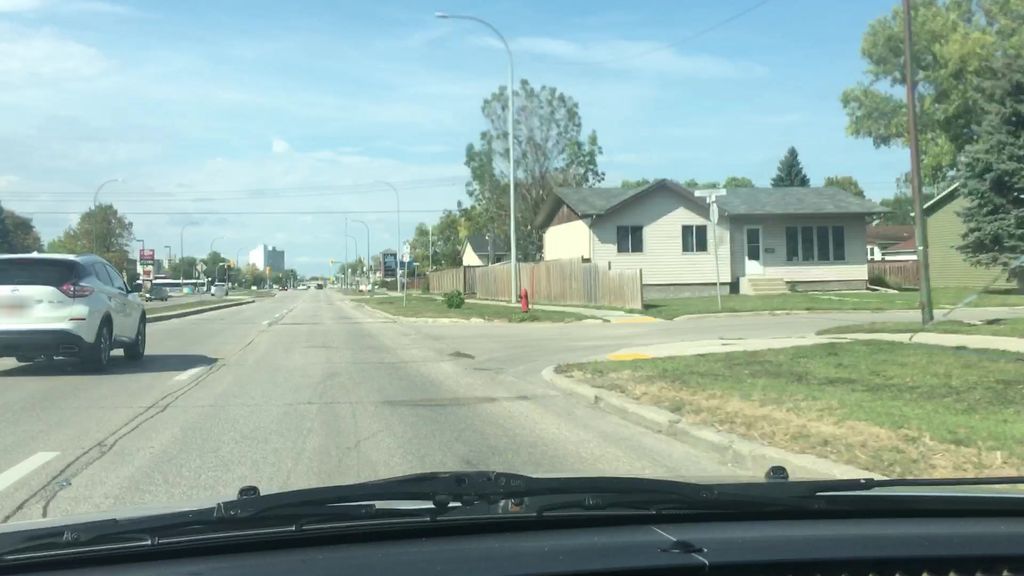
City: winnipeg